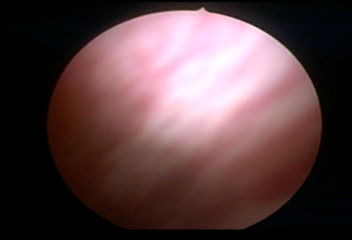
Modality: WLC
Class: Normal mucosa
Bladder cancer association: No